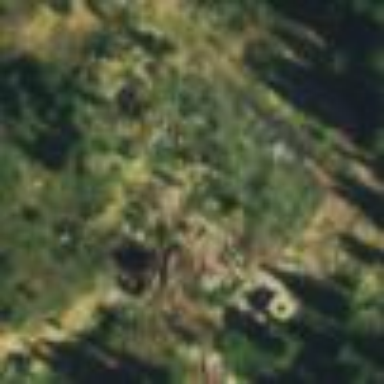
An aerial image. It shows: Scene of historic ruins.